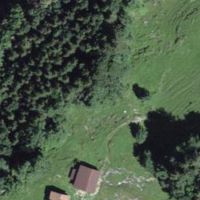
EUNIS habitat code: 44
Species observed at this site:
Saxifraga rotundifolia